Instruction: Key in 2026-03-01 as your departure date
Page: home
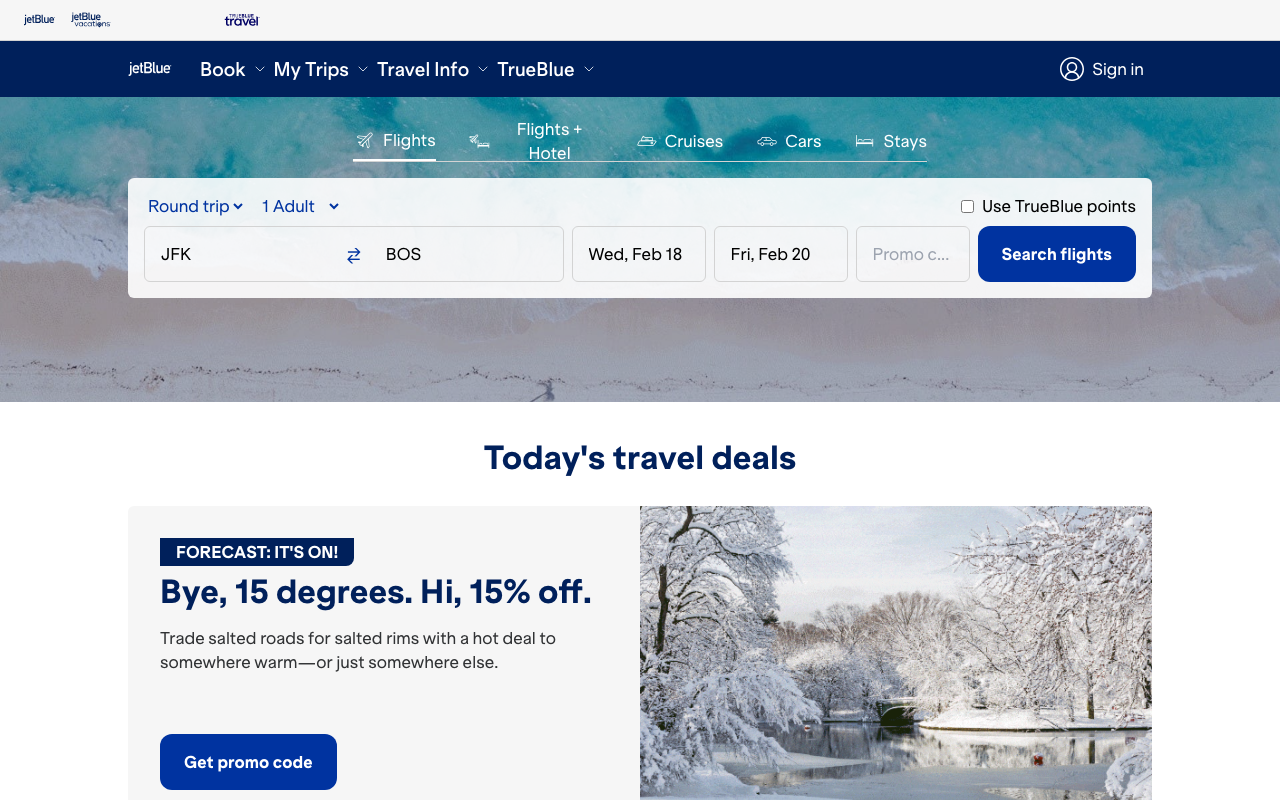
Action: type